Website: macys
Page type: billing-address
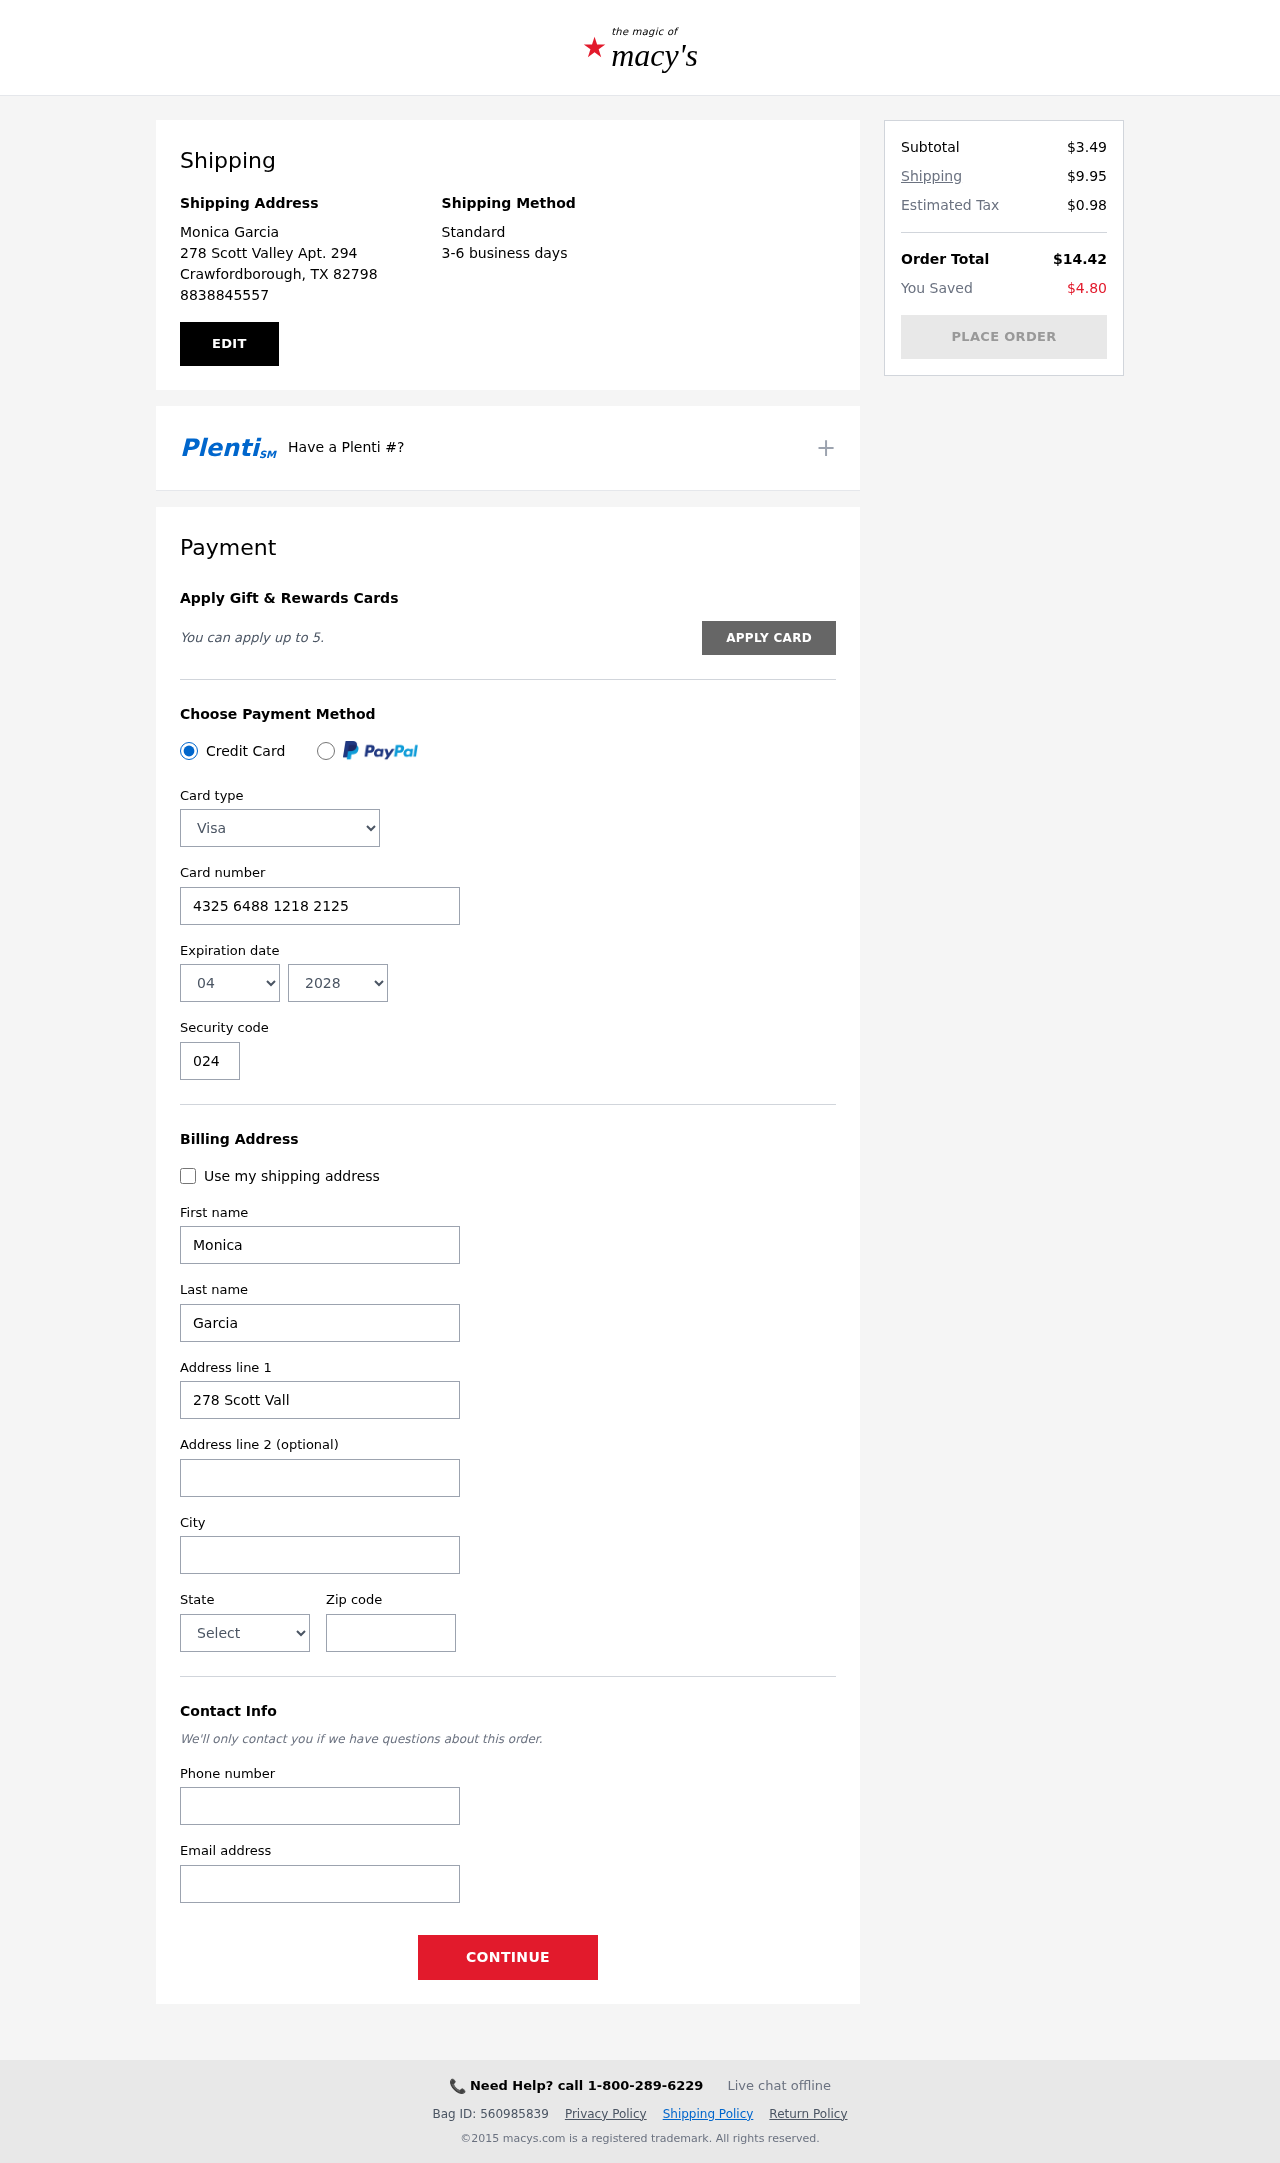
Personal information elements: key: PII_CARD_CVV
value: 024
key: PII_CARD_EXPIRY_MONTH
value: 04
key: PII_CARD_EXPIRY_YEAR
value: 28
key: PII_CARD_NUMBER
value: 4325 6488 1218 2125
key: PII_CARD_TYPE
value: Visa
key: PII_CITY
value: Crawfordborough
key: PII_CITY_STATE_ZIP
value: Crawfordborough, TX 82798
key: PII_EMAIL
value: monicagarcia@yahoo.com
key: PII_FIRSTNAME
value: Monica
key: PII_FULLNAME
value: Monica Garcia
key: PII_LASTNAME
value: Garcia
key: PII_PHONE
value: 8838845557
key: PII_POSTCODE
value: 82798
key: PII_STATE
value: Texas
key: PII_STREET
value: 278 Scott Valley Apt. 294
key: PII_STREET2
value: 7606 Martinez Court
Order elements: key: ORDER_SUBTOTAL
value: $3.49
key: ORDER_SHIPPING_COST
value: $9.95
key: ORDER_TAX
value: $0.98
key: ORDER_TOTAL
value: $14.42
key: ORDER_SAVINGS
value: $4.80